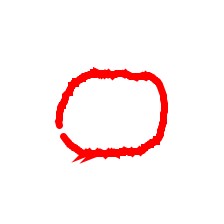
Shape: circle